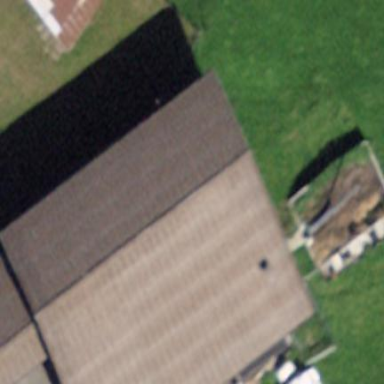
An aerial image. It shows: Barn.